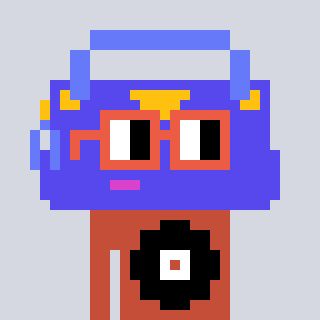
a pixel art character with square orange glasses, a bag-shaped head and a rust-colored body on a cool background